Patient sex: F
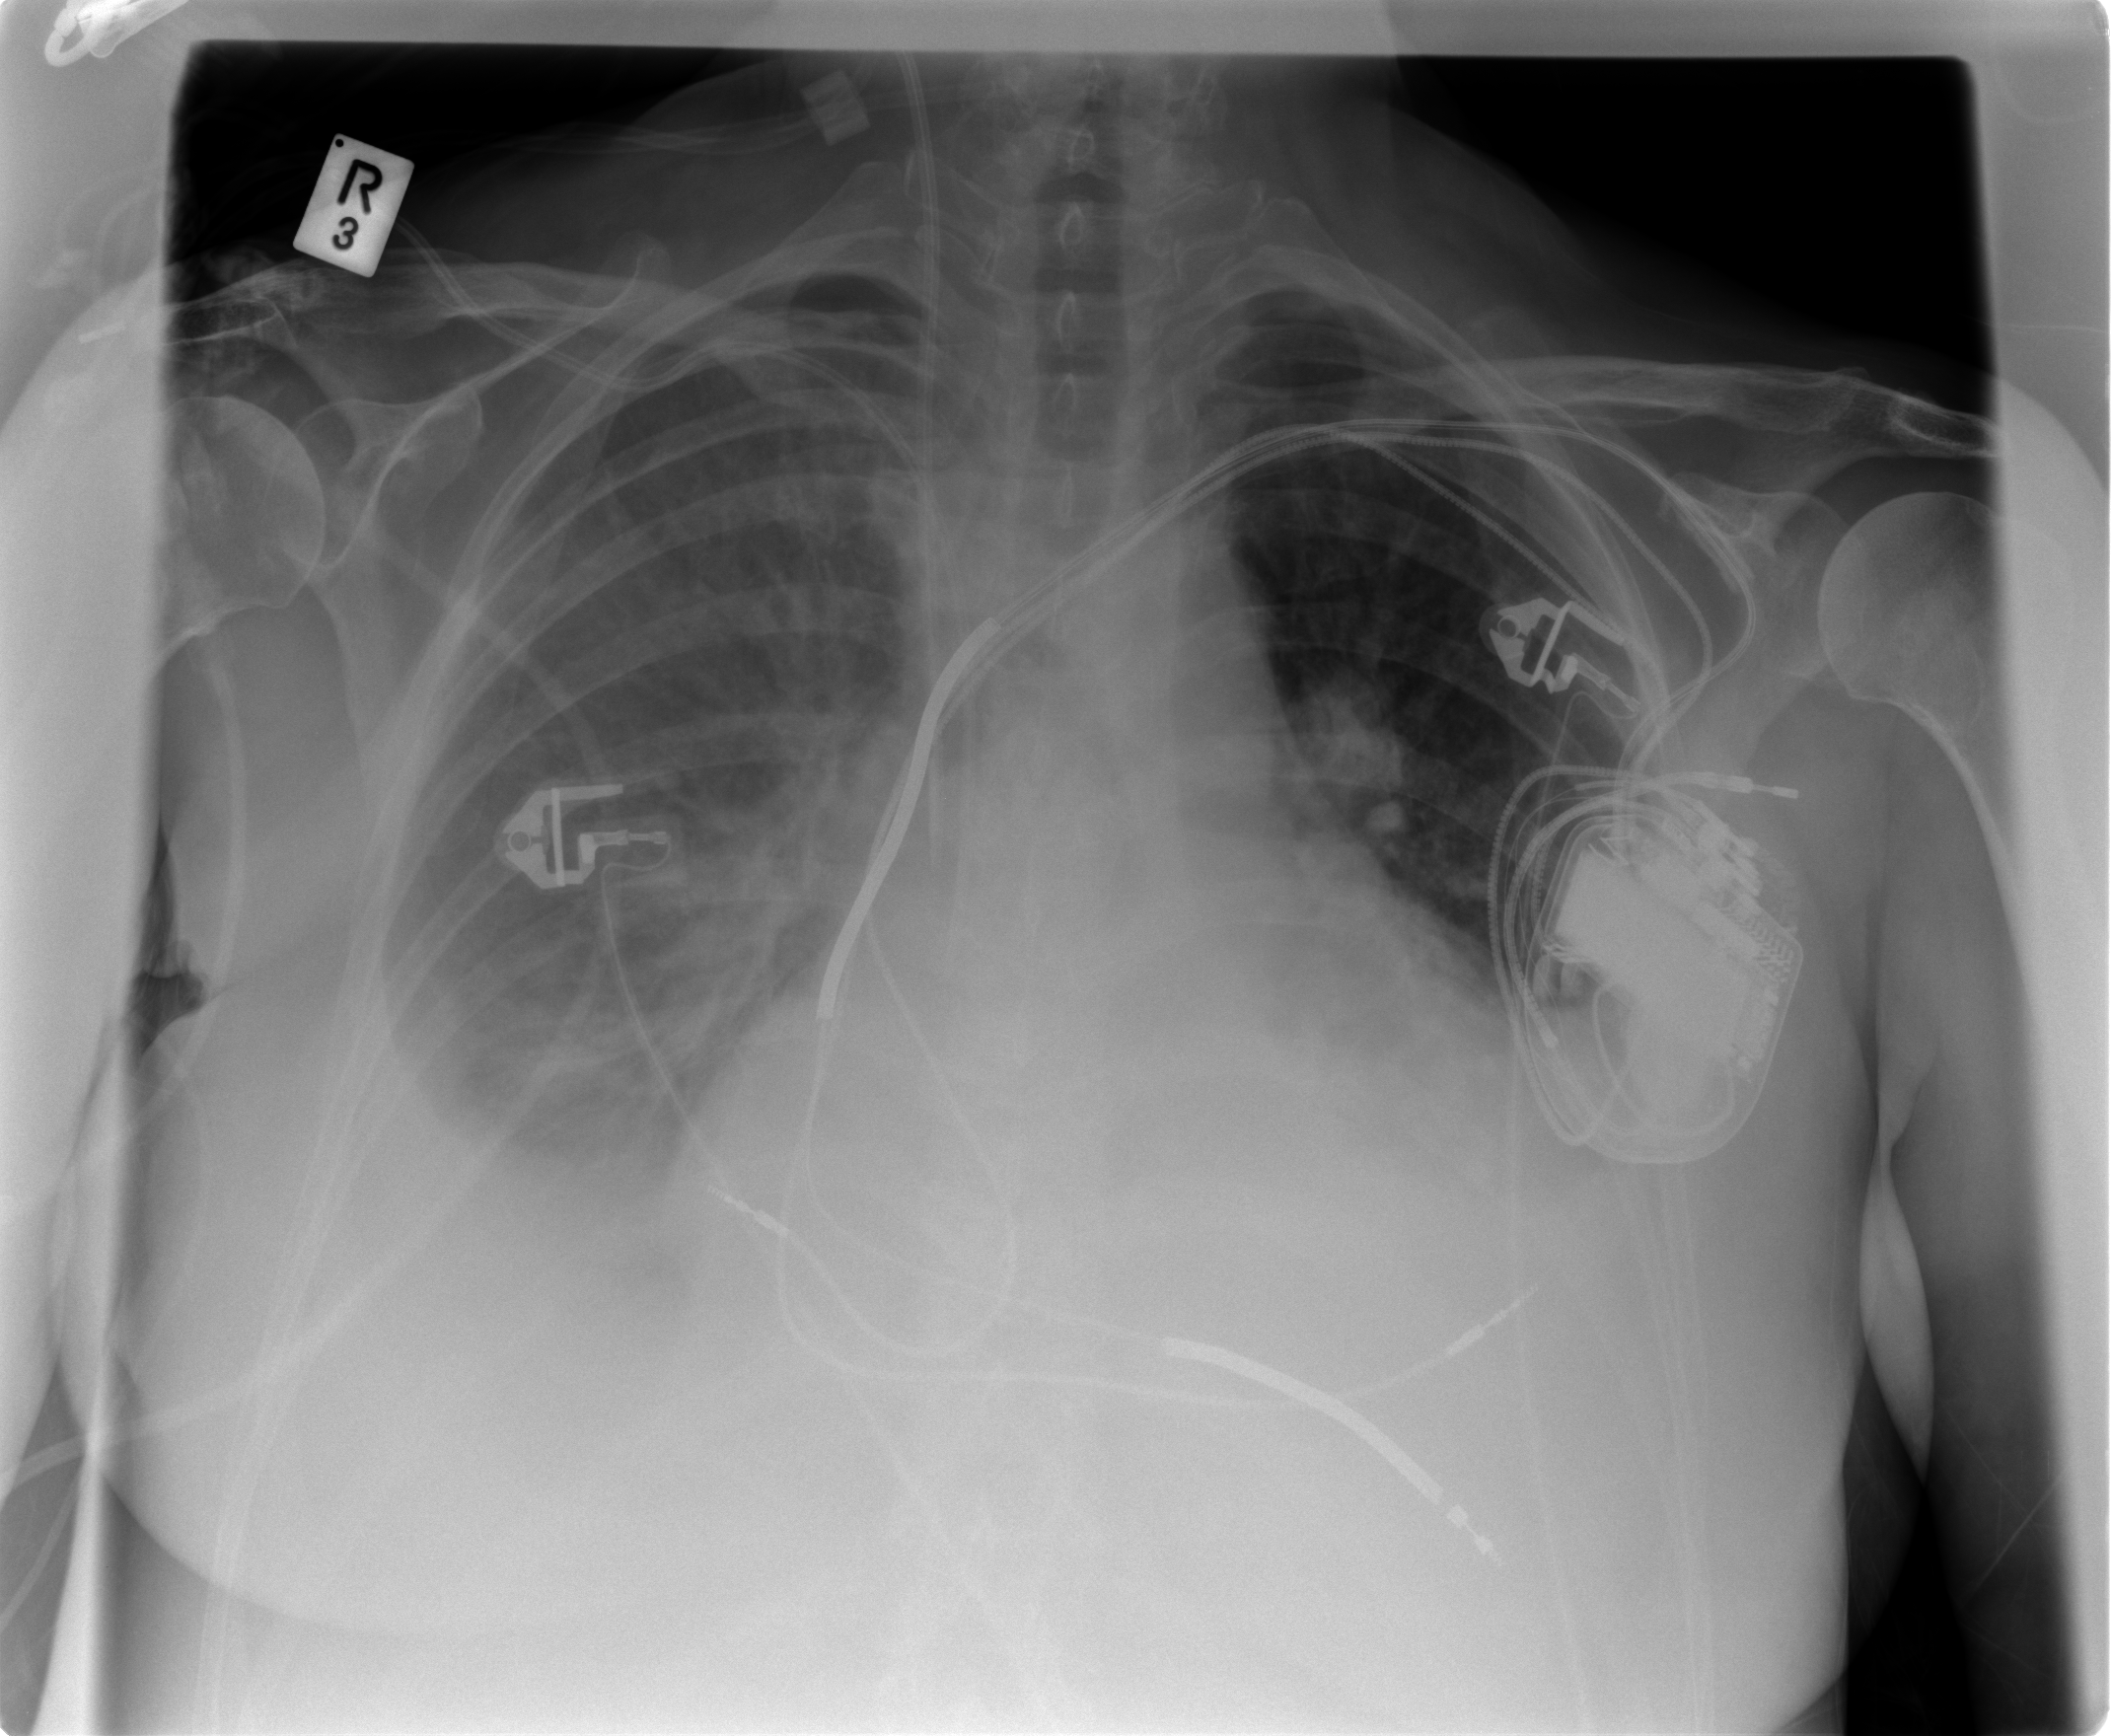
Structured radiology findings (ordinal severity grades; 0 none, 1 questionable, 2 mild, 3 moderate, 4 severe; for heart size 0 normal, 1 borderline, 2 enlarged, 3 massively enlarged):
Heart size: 2
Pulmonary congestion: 1
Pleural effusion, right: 2
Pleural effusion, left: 2
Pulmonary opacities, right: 0
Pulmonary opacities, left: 0
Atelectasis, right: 2
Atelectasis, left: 2